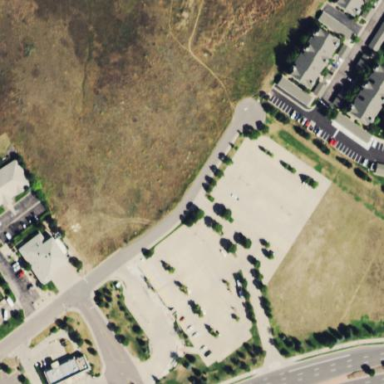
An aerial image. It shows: Paved parking area with park and ride facility available.